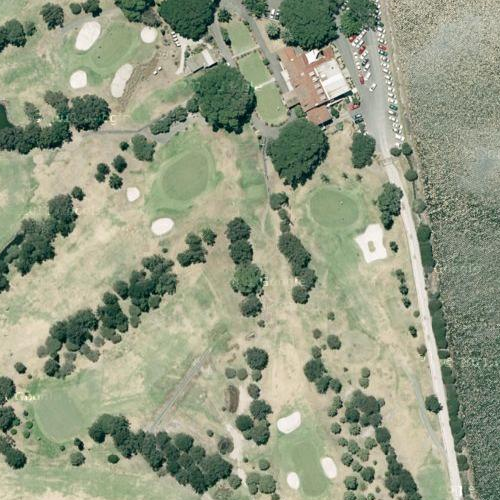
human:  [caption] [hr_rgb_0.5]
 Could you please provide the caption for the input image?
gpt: Some green bushes and white bunkers on the meadow while a road passed by .

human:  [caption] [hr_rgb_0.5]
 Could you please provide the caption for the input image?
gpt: Some green bushes and white bunkers on the meadow with some houses beside .

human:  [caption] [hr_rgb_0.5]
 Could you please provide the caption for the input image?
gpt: A meadow with some green bushes and white bunkers while some houses beside .

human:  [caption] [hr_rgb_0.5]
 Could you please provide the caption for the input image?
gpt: A meadow with some green bushes and white bunkers while a road beside .

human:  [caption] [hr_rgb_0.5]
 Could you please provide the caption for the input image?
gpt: There are some green bushes and white bunkers on the meadow while a road passed by .